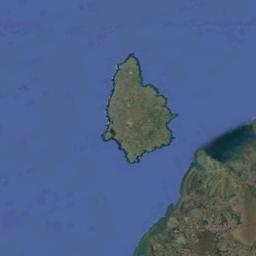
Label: island